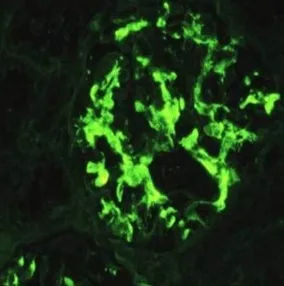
Histologic and immunohistologic evaluations of the patient's kidney tissue. Immunoglobulin A deposits are demonstrated in the mesangium by immunofluorescence. X400).
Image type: pathology (immunostaining)